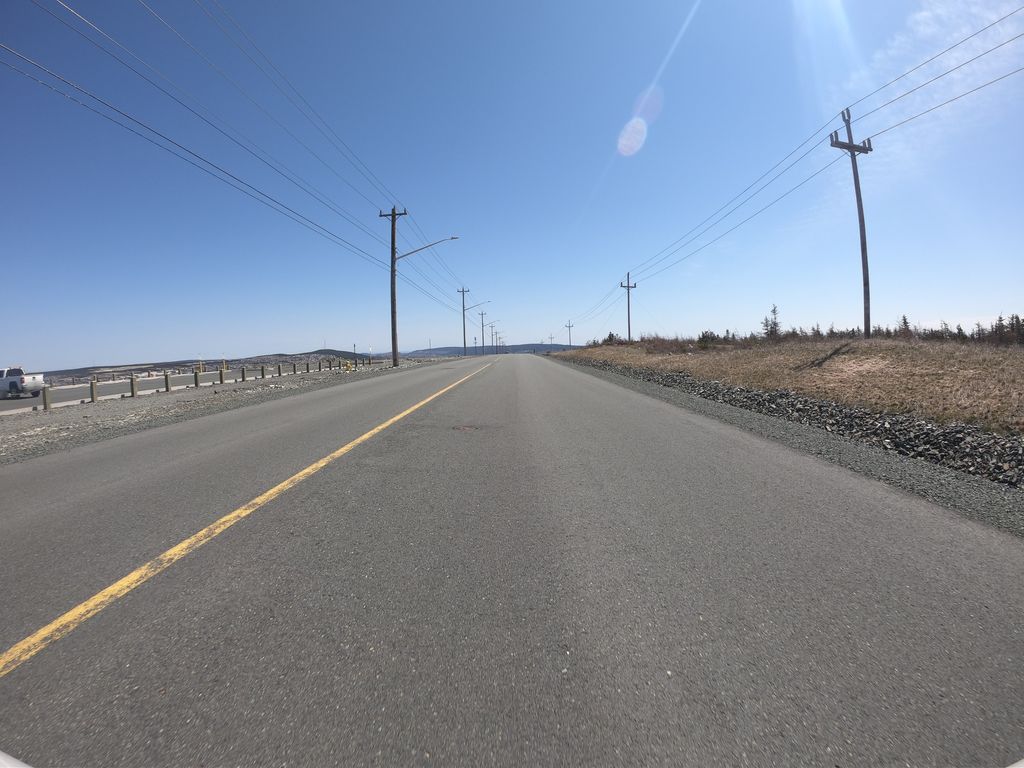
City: st_johns